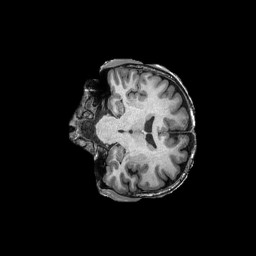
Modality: T1w
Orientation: coronal
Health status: ill
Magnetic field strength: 3 T